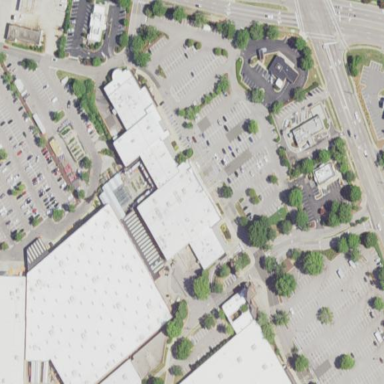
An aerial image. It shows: Commercial building used for commercial purposes.